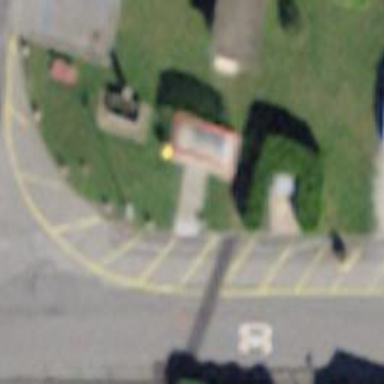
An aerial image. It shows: Post box.